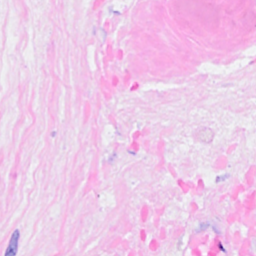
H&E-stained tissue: Breast